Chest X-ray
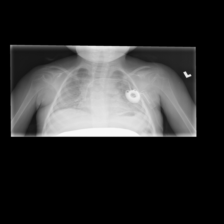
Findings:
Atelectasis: negative
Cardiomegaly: negative
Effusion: negative
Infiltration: negative
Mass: negative
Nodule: negative
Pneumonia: negative
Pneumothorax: negative
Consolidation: negative
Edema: negative
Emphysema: negative
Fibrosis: negative
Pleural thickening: negative
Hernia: negative